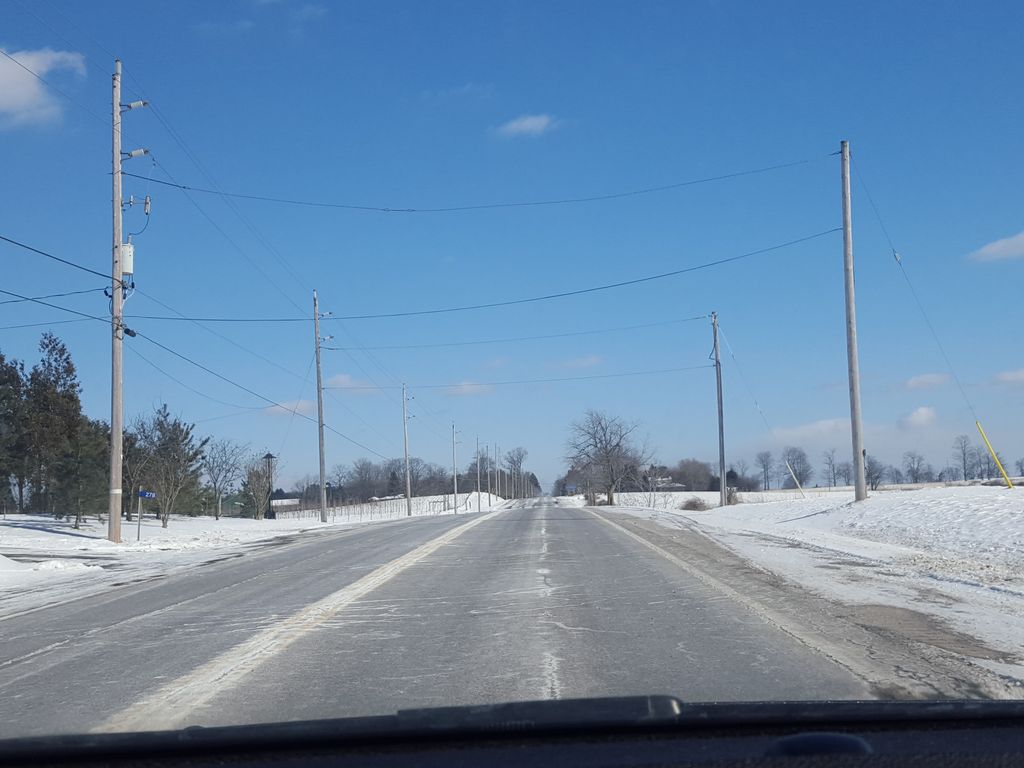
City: hamilton